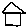
Label: house